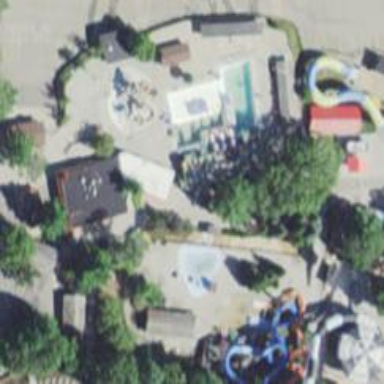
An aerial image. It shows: Water slide attraction.